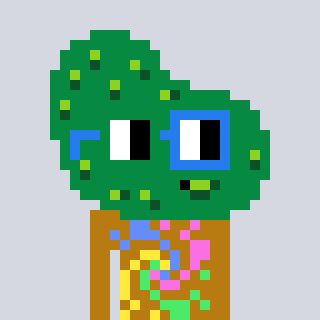
a pixel art character with square green and blue glasses, a pickle-shaped head and a gold-colored body on a cool background